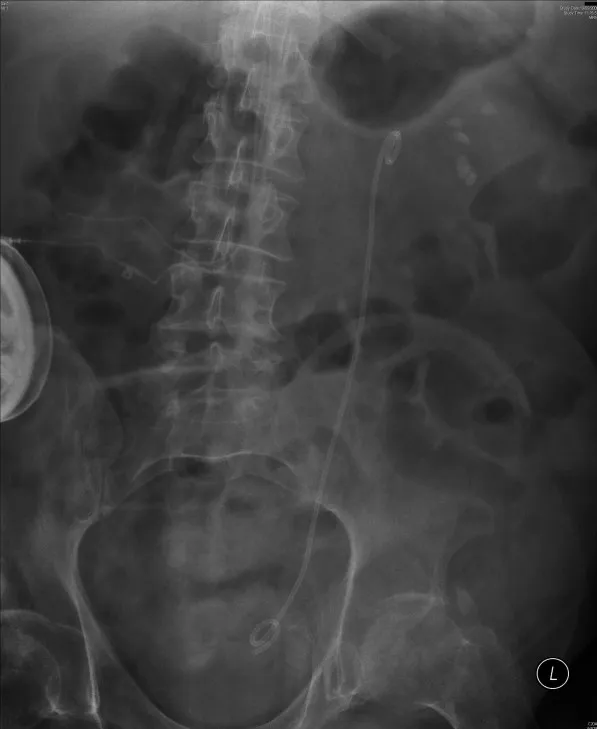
X-ray of abdomen, taken on 19 September 2008, showed significant reduction in the bulk of the previously noted stag horn renal calculus; small residual calculi present in middle and lower pole calyces.
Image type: radiology (x_ray)